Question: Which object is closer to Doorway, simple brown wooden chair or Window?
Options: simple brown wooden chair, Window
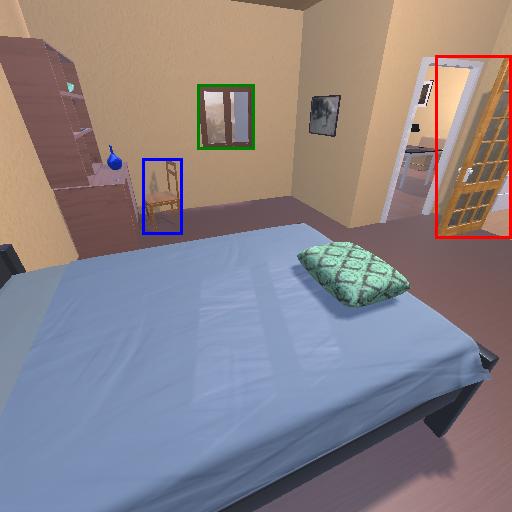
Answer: simple brown wooden chair